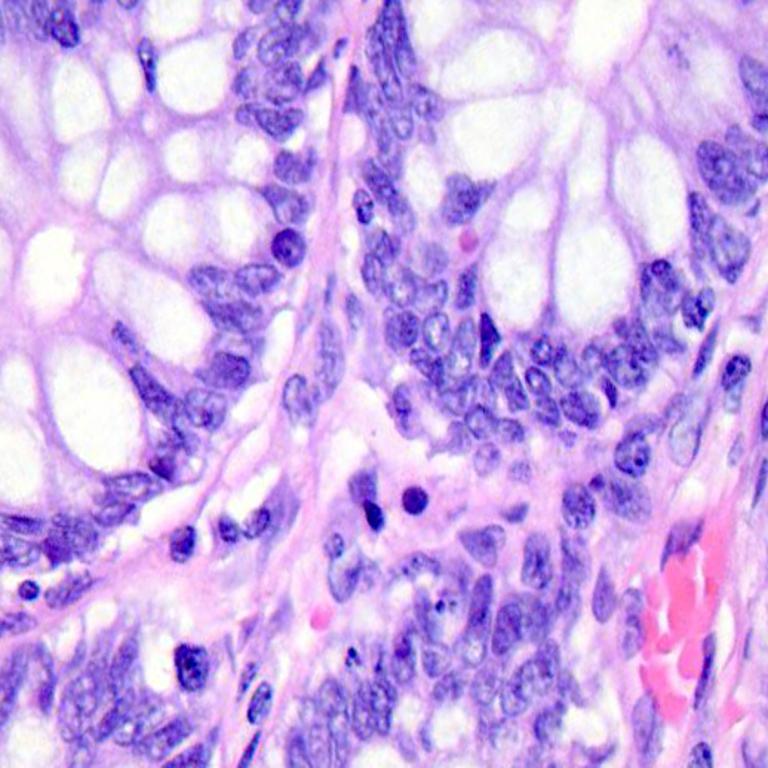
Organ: colon
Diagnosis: benign